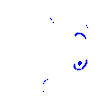
Particle: pion